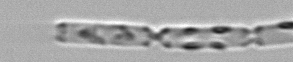
Label: Cerataulina_pelagica